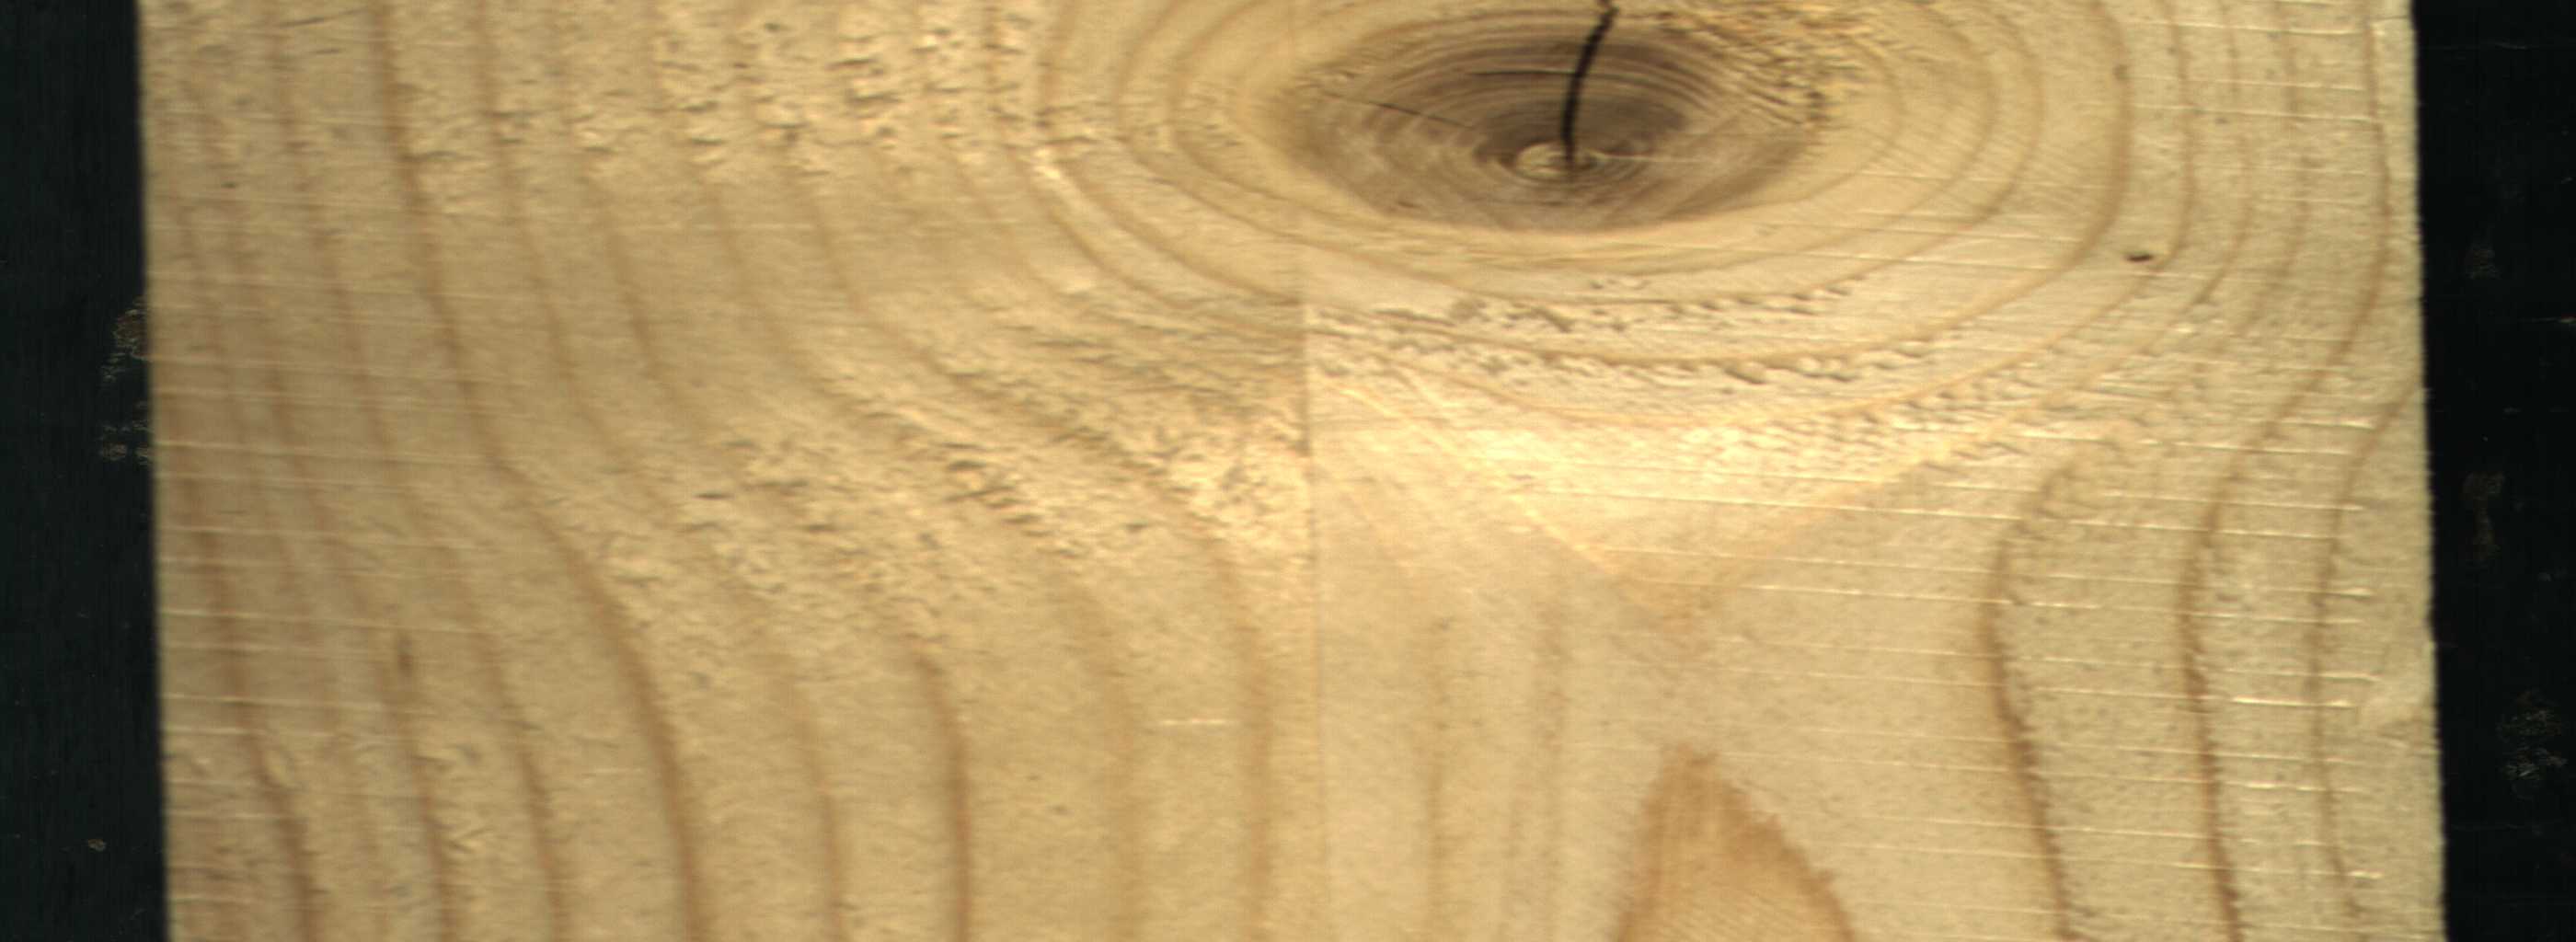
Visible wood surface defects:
knot_with_crack